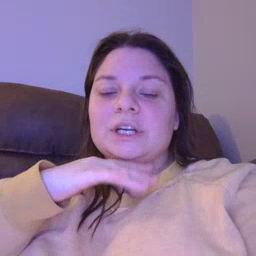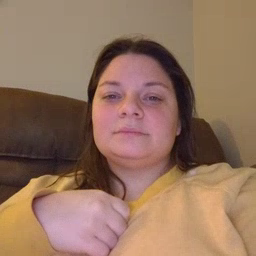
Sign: dirty